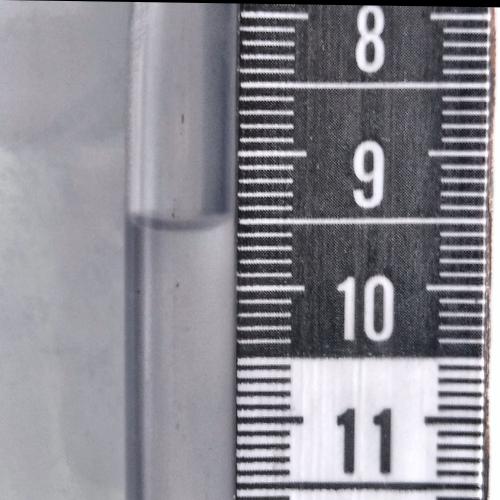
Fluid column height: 9.5 cm